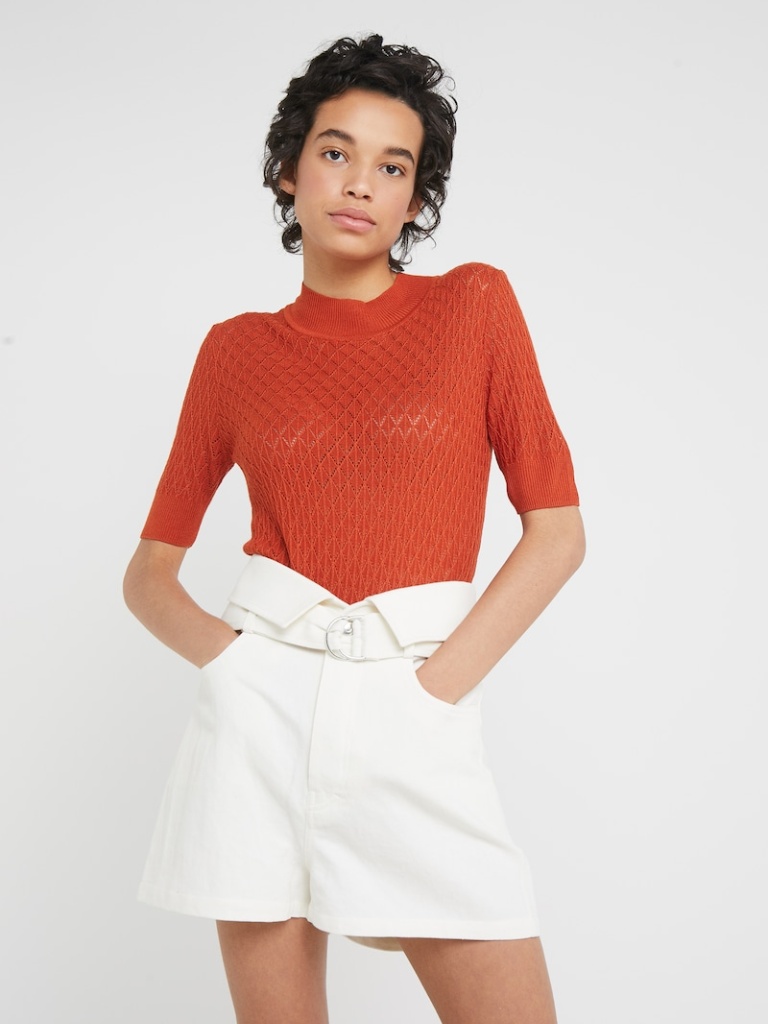
knit tight short sleeve hip length Fully Tucked in mock sweater